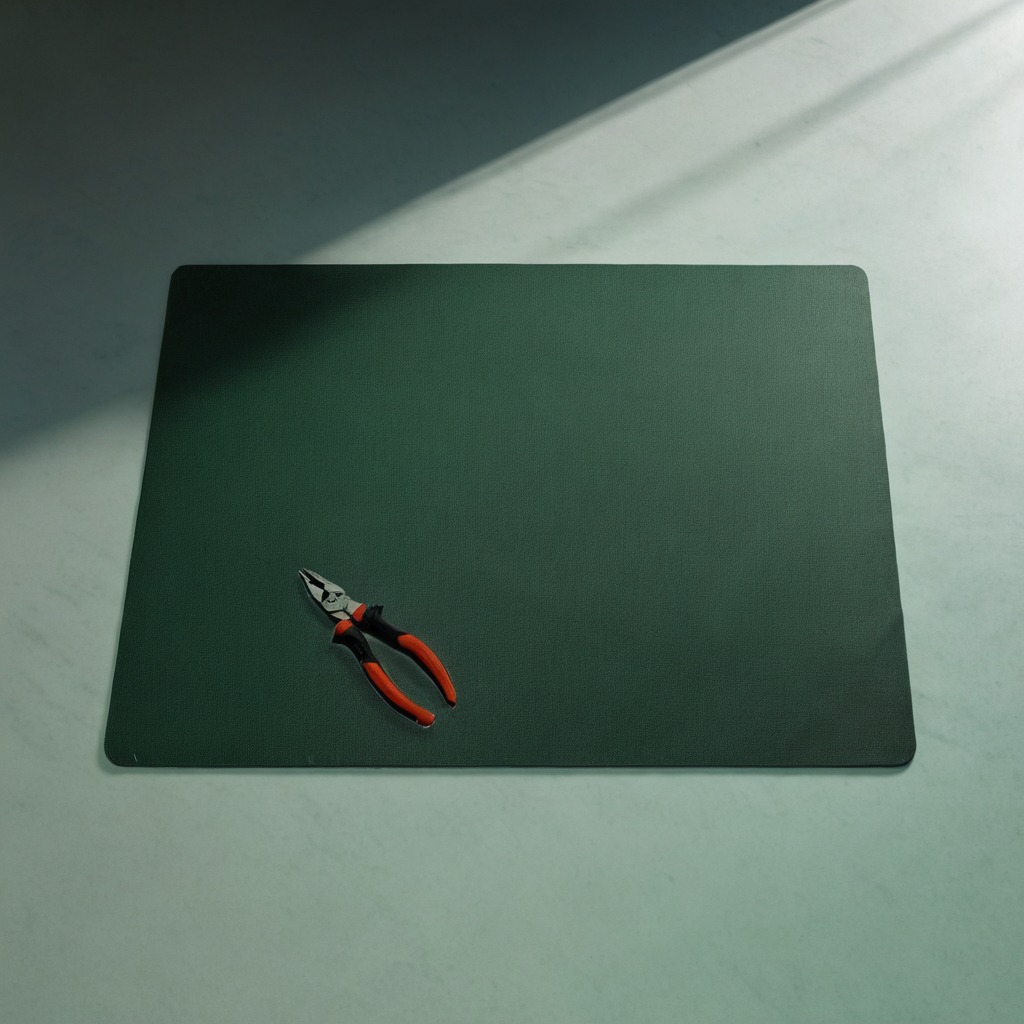
A plier lies on the green rubber mat inside a workshop under bright overhead lighting crisp shadows high clarity worn but beneath the mat.